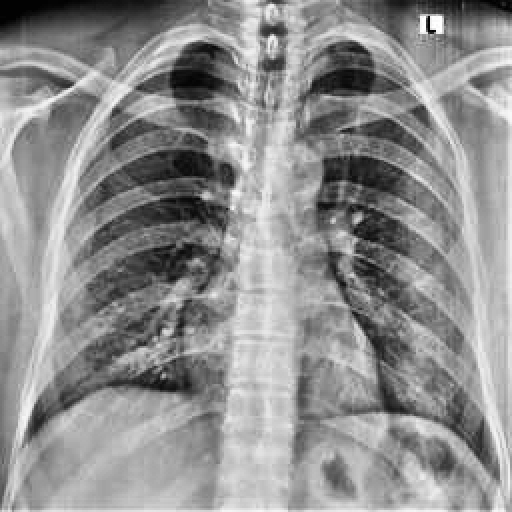
Finding: NORMAL